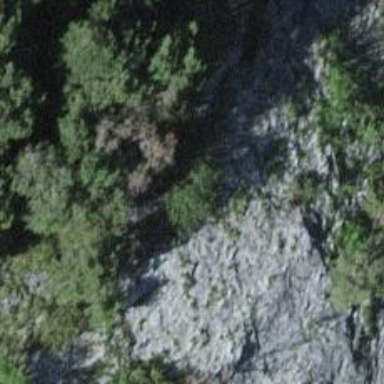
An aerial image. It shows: Natural cliff.